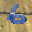
Label: 6